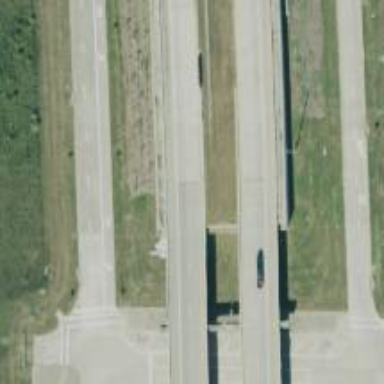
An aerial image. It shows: Bridge over motorway.